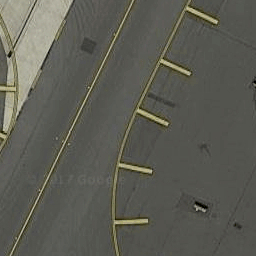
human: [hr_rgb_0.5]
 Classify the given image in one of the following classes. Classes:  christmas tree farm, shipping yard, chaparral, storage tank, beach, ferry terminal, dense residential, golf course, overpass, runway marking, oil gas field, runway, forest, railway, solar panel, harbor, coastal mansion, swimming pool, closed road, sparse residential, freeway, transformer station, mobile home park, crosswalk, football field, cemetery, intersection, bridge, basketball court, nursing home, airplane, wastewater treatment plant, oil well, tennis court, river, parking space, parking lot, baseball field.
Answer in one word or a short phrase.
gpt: runway marking